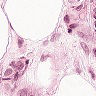
Metastatic tissue present: yes